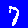
Digit: 7